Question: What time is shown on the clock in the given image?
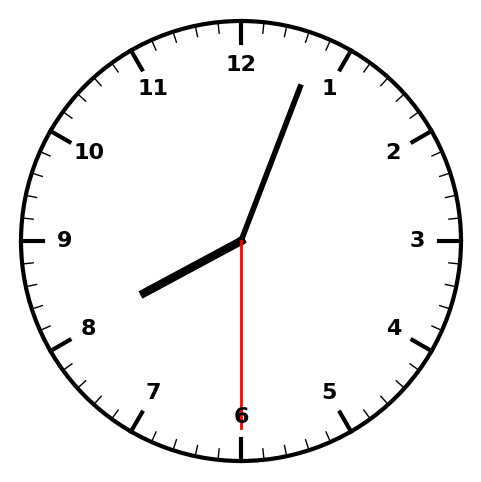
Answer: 08:03:30